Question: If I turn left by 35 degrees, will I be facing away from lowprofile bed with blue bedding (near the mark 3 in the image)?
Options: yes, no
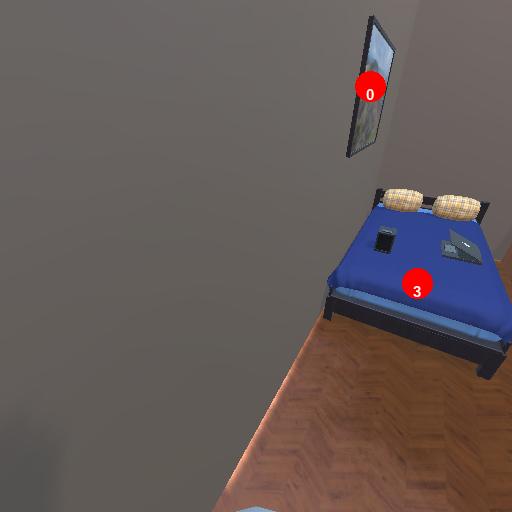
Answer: yes